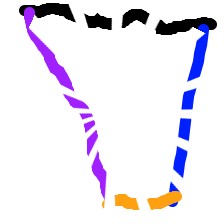
Shape: trapezoid